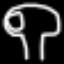
Label: mushroom